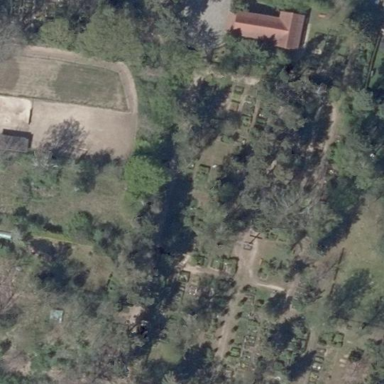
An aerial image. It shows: Cemetery.